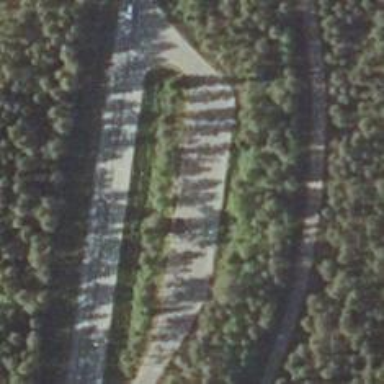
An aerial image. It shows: Rest area on the road.